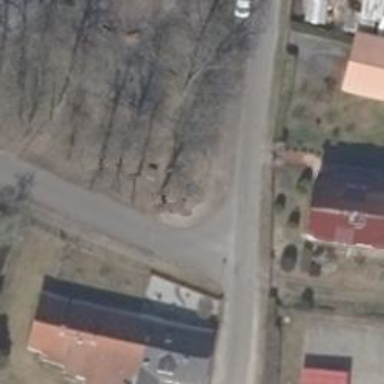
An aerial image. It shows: Residential road with no sidewalk.